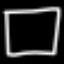
Label: square